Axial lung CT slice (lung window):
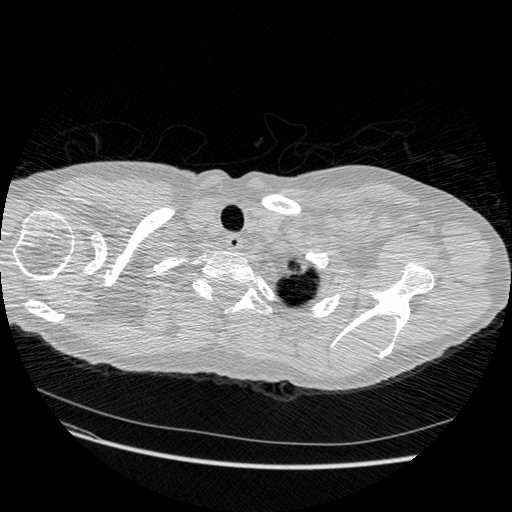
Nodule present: no